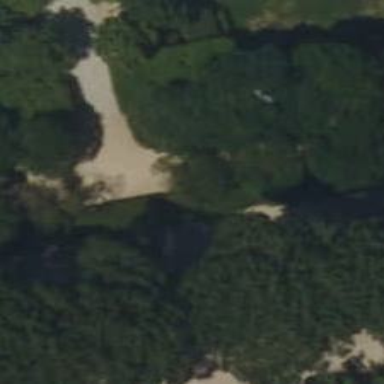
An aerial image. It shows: Footway covered with sand.